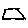
Label: hexagon